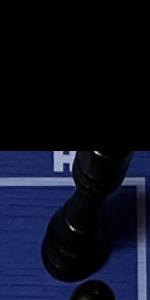
Label: Rook_Black